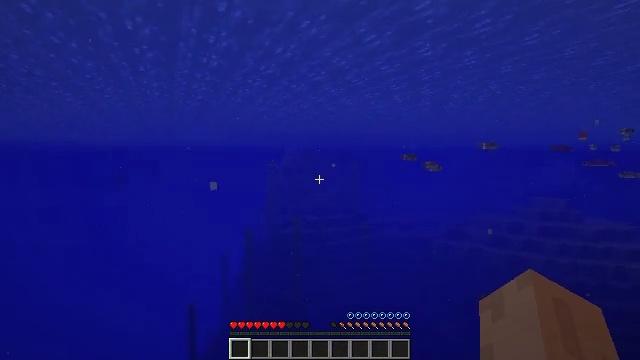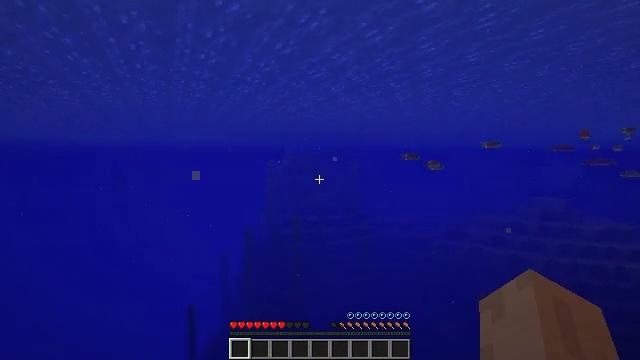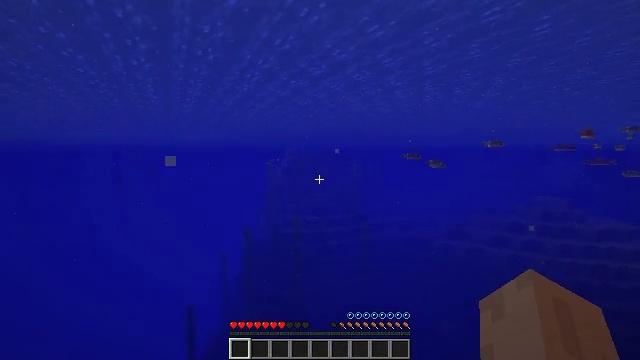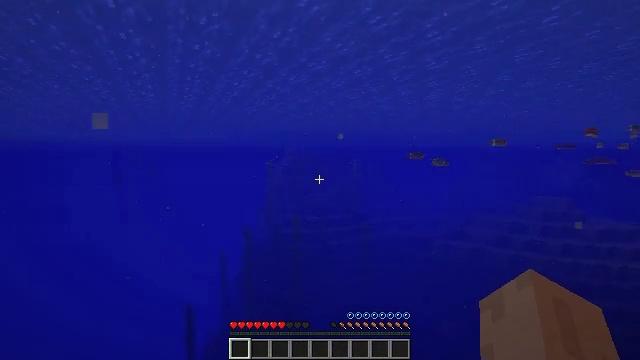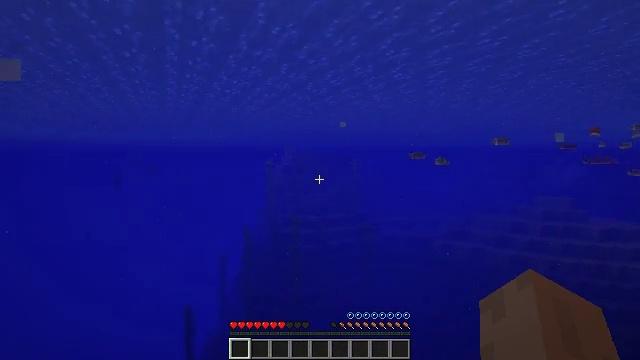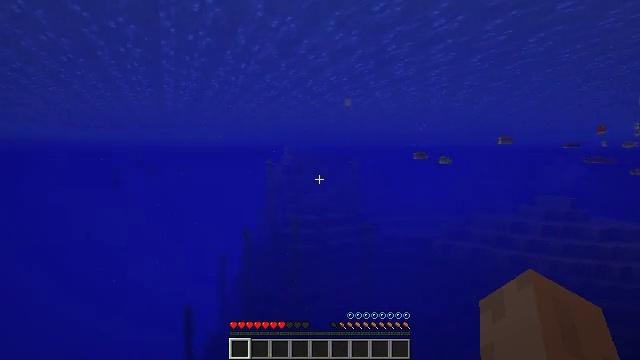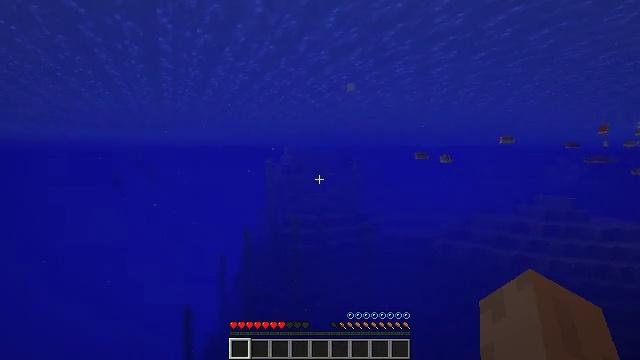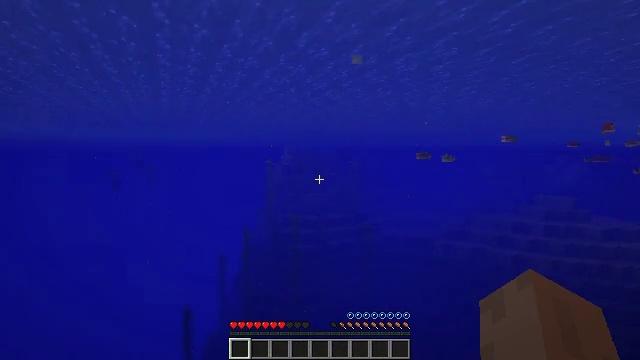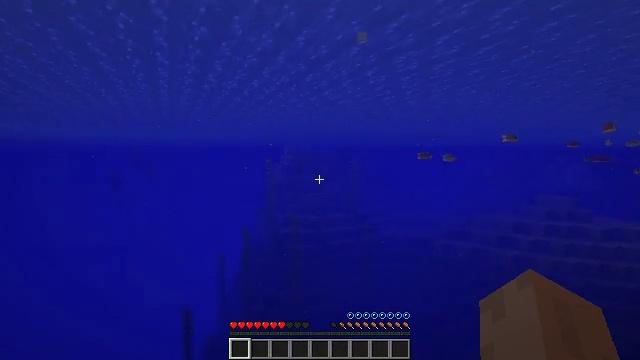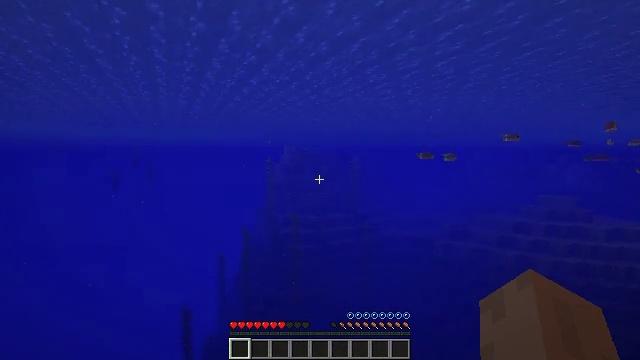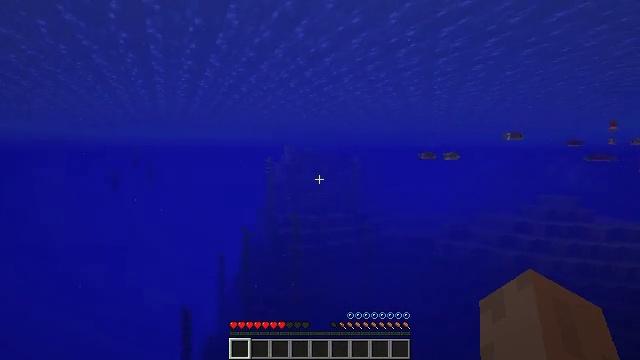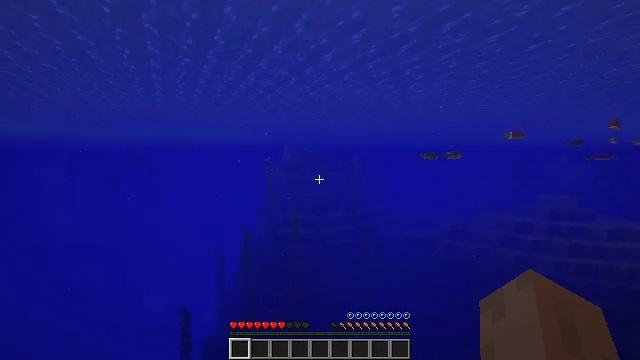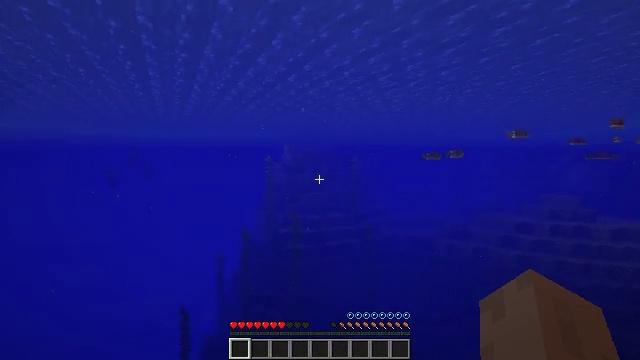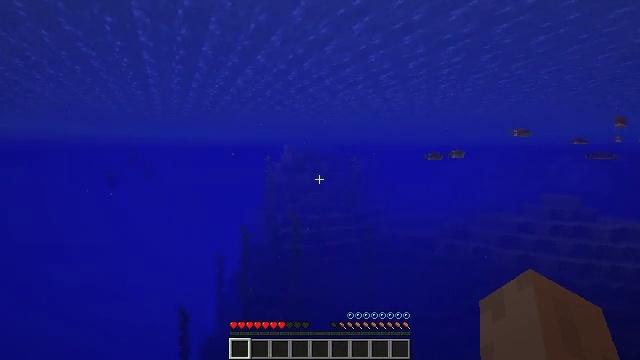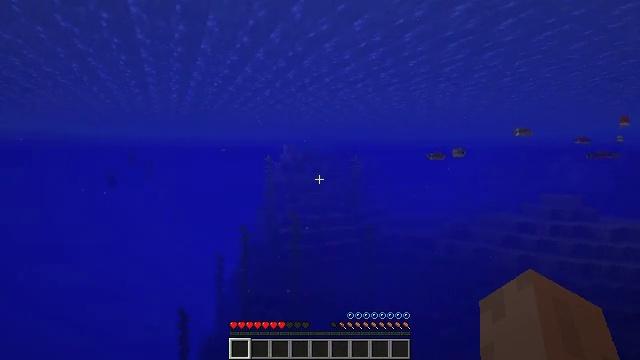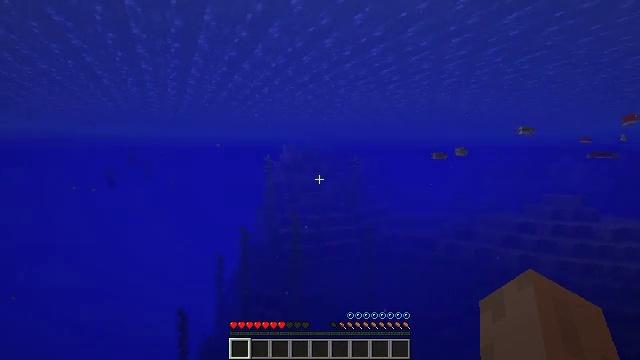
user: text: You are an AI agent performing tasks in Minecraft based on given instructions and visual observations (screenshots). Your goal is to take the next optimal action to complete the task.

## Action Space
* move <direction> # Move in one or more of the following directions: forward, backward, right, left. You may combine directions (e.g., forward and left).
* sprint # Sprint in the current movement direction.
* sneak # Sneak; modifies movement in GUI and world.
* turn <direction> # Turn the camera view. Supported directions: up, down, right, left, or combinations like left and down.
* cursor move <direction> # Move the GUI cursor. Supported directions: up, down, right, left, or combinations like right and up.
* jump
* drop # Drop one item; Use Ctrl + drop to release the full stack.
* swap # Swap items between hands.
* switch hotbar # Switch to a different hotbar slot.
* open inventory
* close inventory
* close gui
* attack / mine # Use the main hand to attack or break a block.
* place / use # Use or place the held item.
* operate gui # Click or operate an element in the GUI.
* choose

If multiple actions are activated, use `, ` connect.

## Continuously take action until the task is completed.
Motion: motion action
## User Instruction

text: Remove birch planks to collect them.
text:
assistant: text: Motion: move forward, attack / mine
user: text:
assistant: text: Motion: move forward, attack / mine
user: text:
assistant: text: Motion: move forward, attack / mine
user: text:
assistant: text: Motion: move forward, attack / mine
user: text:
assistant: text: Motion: move forward, attack / mine
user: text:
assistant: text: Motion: move forward, attack / mine
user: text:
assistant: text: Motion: move forward, attack / mine
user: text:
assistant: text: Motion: move forward, attack / mine
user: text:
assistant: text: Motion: move forward, attack / mine
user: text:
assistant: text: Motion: move forward, attack / mine
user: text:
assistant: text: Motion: move forward, attack / mine
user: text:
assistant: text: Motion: move forward, attack / mine
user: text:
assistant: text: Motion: move forward, attack / mine
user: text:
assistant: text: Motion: move forward, attack / mine
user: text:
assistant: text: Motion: move forward, attack / mine
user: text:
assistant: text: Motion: move forward, attack / mine
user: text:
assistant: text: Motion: move forward, attack / mine
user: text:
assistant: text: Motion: move forward, attack / mine
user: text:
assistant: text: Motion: move forward, attack / mine
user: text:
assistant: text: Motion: move forward, attack / mine
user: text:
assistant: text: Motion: move forward, attack / mine
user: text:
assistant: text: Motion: move forward, attack / mine
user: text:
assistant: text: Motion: move forward, attack / mine
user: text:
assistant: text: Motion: move forward, attack / mine
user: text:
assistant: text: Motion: move forward, attack / mine
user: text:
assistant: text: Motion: move forward, attack / mine
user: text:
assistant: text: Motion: move forward, attack / mine
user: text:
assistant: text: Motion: move forward, attack / mine
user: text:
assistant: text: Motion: move forward, attack / mine
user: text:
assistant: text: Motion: move forward, attack / mine